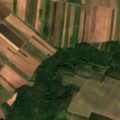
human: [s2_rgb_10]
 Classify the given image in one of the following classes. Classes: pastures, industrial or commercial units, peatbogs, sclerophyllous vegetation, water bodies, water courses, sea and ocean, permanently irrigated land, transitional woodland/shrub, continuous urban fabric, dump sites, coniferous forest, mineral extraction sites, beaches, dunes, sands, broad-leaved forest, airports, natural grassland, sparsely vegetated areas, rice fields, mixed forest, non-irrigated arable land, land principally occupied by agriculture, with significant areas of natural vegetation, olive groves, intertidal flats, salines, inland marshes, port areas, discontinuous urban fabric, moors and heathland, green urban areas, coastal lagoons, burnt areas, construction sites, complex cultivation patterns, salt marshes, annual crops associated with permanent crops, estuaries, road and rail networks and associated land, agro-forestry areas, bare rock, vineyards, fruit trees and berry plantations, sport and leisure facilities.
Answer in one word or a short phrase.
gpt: non-irrigated arable land, broad-leaved forest, transitional woodland/shrub